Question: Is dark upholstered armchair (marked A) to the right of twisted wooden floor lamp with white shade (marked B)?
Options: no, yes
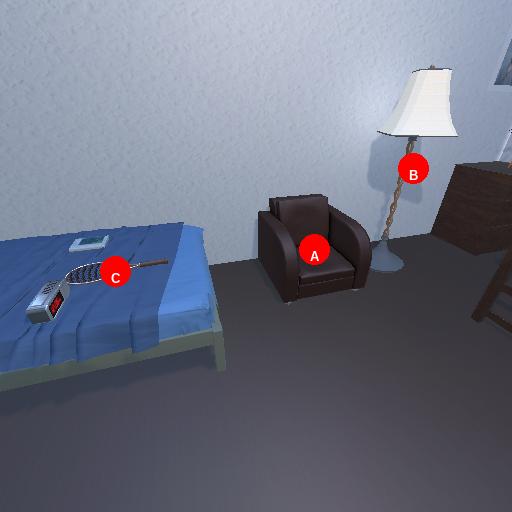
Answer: no